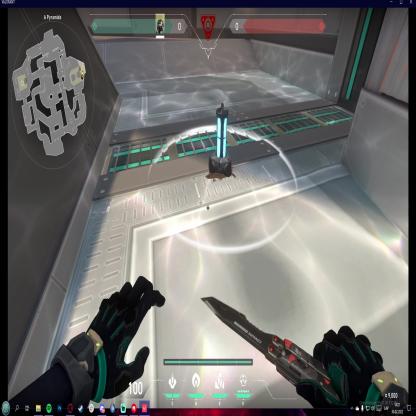
Label: planted spike